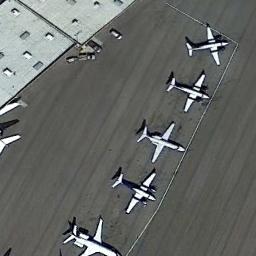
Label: airplane